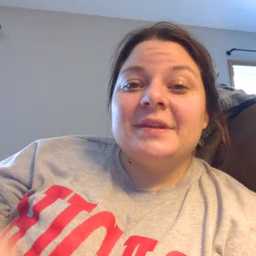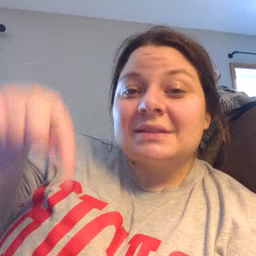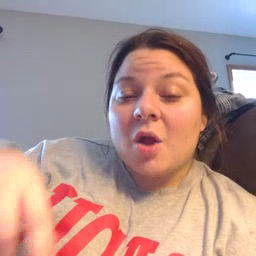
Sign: down